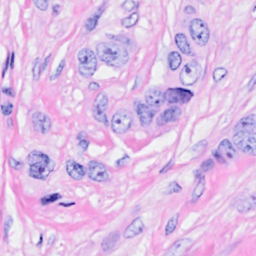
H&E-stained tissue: Breast